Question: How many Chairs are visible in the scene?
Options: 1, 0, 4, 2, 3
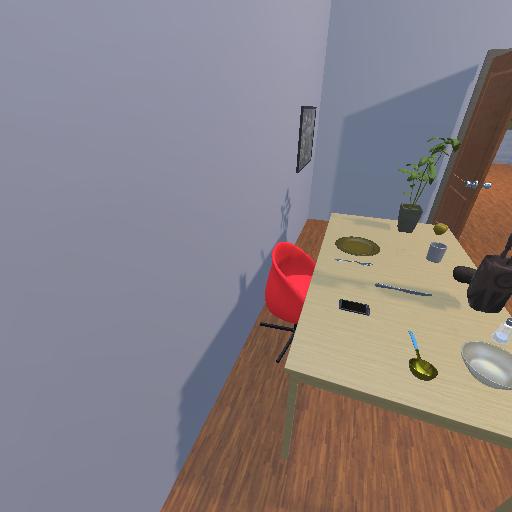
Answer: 1